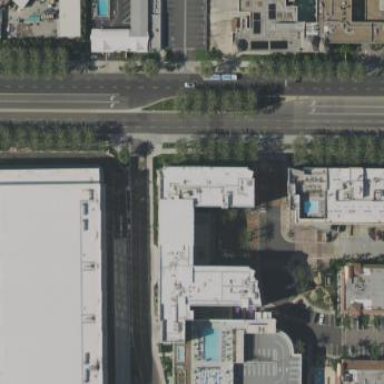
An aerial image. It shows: Hotel building.